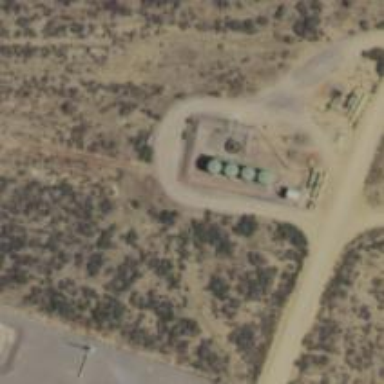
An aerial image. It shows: Storage tank that is man-made.